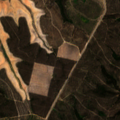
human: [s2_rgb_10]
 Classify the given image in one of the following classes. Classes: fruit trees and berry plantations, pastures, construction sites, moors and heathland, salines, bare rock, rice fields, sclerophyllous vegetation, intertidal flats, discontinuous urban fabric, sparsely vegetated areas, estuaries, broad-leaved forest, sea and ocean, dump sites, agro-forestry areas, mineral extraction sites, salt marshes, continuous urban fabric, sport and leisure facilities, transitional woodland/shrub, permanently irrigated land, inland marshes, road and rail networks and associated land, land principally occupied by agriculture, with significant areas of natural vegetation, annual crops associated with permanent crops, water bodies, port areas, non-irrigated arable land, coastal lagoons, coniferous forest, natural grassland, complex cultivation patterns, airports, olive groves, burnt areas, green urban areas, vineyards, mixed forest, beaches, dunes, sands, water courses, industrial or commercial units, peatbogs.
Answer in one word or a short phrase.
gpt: broad-leaved forest, transitional woodland/shrub